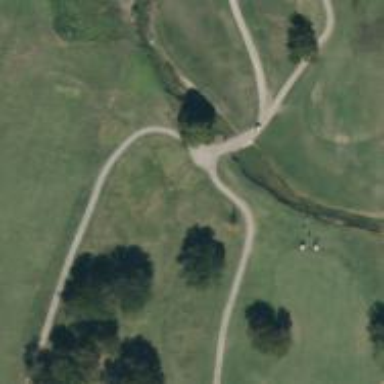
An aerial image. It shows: Pathway for golfing.